五年级 · 立体几何学
求长方体和正方体的表面积和体积。

$4 \mathrm{~cm}$
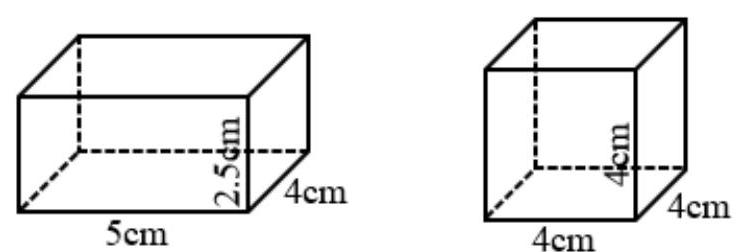
答案: 解长方体表面积 85 平方厘米，体积 50 立方厘米;

正方体表面积 96 平方厘米, 体积 64 立方厘米

【分析】长方体表面积 $=($ 长 $\times$ 宽 + 长 $\times$ 高十宽 $\times$ 高 $) \times 2$, 长方体体积 $=$ 长 $\times$ 宽 $\times$ 高; 正方体表面积 $=$ 棱长 $\times$ 棱长 $\times 6$, 正方体体积 $=$ 棱长 $\times$ 棱长 $\times$ 棱长。将数据代入公式, 求出题中长方体和正方体的表面积和体积即可。

【详解】长方体表面积：

$(5 \times 4+5 \times 2.5+4 \times 2.5) \times 2$

$=(20+12.5+10) \times 2$

$=42.5 \times 2$

$=85$ (平方厘米)

长方体体积: $5 \times 4 \times 2.5=50$ （立方厘米）

正方体表面积: $4 \times 4 \times 6=96$ (平方厘米)

正方体体积: $4 \times 4 \times 4=64$ （立方厘米）